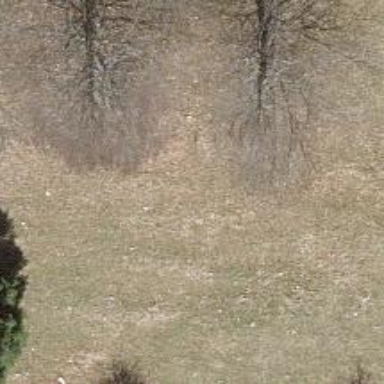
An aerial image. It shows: Beautiful tree in nature.